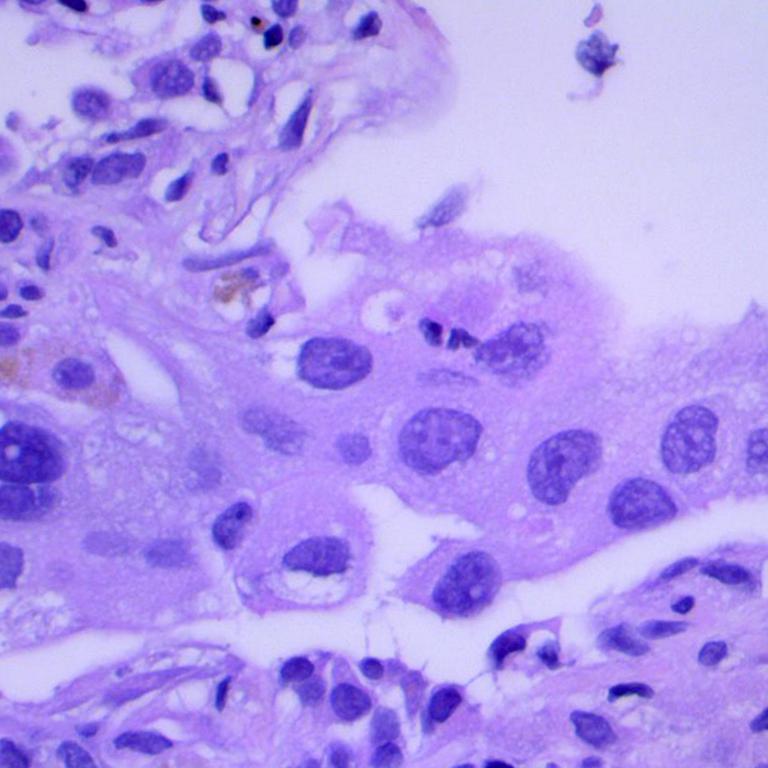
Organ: lung
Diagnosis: adenocarcinomas